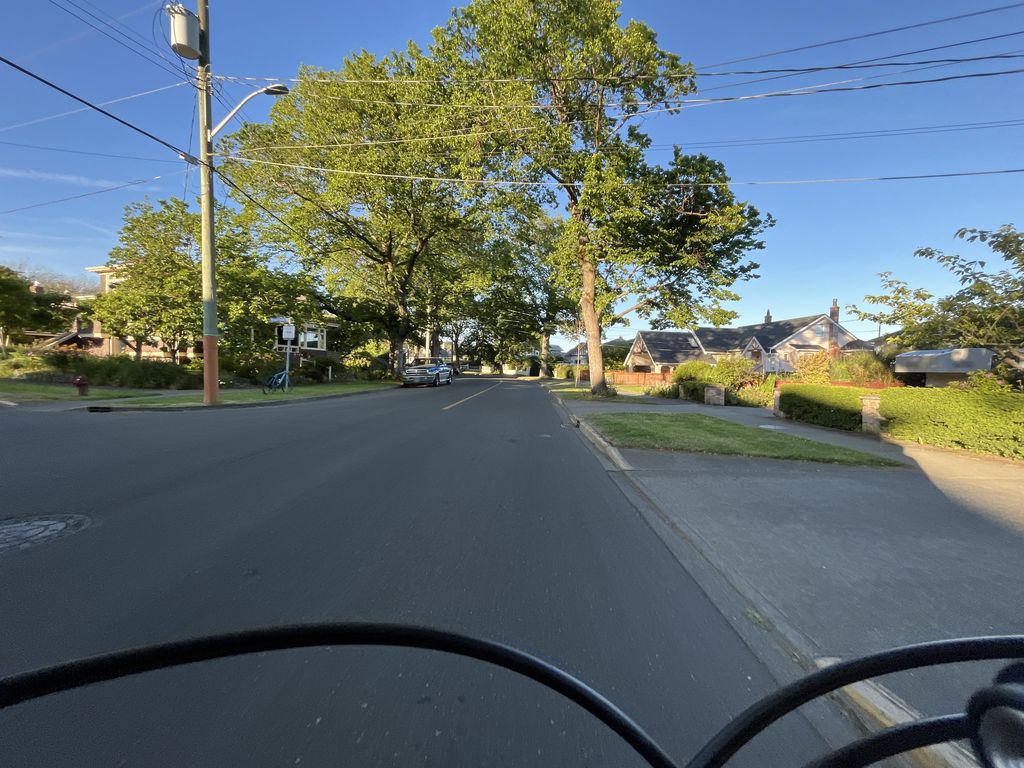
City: victoria